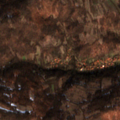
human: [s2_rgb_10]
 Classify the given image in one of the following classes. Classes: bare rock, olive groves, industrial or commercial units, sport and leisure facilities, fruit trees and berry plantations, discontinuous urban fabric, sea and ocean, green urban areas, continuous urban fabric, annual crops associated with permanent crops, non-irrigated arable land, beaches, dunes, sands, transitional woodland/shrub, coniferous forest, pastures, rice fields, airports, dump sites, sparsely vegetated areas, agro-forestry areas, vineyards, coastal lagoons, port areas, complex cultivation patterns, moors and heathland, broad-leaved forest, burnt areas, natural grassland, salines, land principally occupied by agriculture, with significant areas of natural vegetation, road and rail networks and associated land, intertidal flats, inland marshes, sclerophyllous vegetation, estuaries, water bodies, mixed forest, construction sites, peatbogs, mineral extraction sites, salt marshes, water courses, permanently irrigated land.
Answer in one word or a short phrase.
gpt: discontinuous urban fabric, vineyards, complex cultivation patterns, broad-leaved forest, transitional woodland/shrub